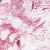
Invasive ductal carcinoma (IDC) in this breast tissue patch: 0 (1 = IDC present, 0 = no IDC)